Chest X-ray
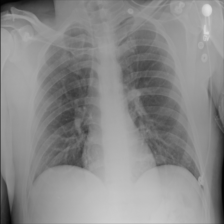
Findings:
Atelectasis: negative
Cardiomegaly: negative
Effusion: negative
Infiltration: negative
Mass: negative
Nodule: negative
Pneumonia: negative
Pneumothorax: negative
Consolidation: negative
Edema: negative
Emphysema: negative
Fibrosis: negative
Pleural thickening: negative
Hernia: negative